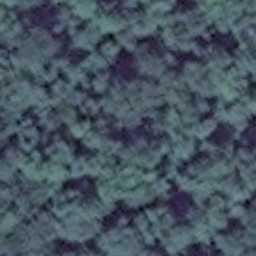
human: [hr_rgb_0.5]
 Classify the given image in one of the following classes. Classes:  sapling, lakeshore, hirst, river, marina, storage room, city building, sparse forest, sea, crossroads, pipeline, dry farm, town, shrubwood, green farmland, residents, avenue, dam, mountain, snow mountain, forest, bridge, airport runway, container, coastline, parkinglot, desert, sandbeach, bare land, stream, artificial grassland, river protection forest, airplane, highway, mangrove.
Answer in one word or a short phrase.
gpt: forest